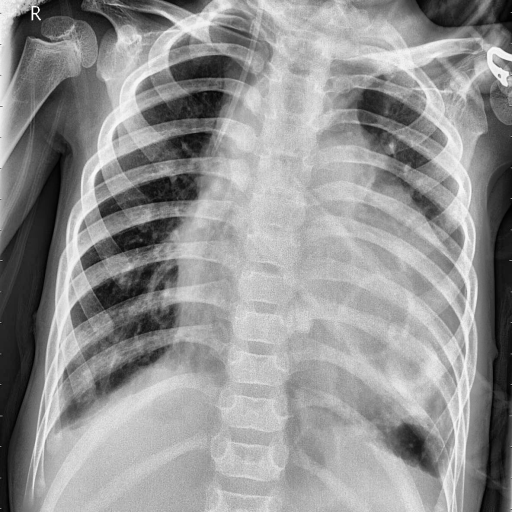
Finding: PNEUMONIA